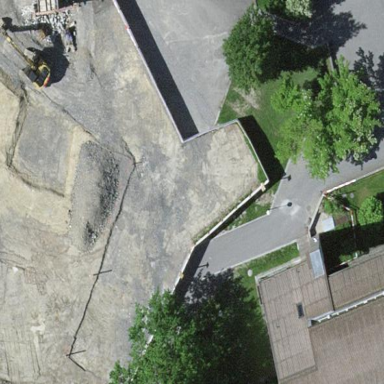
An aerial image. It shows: View of roof of building.